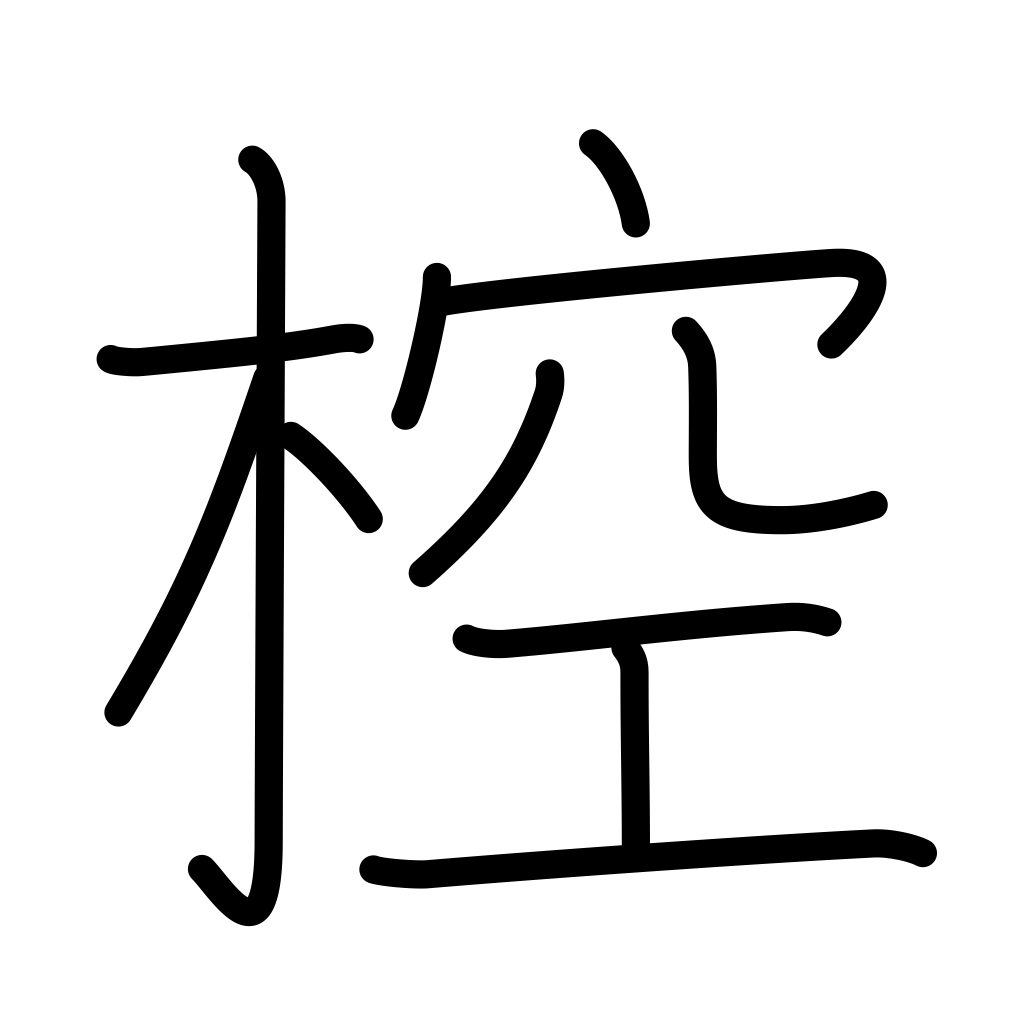
Meaning: type of ancient musical instrument, unadorned tool